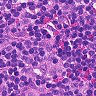
Metastatic tissue present: no